Interaction volume radius: 5 \u00c5
Interaction volume height: 10 \u00c5
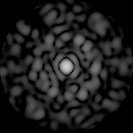
Disorder parameter: 0.8719